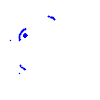
Particle: pion